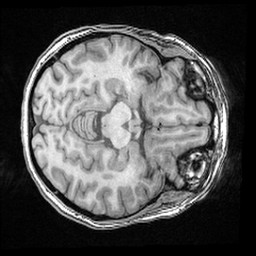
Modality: T1w
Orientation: axial
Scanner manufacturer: ge
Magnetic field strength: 3 T
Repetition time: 0.008572 s
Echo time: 0.003384 s